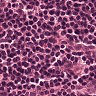
Metastatic tissue present: no